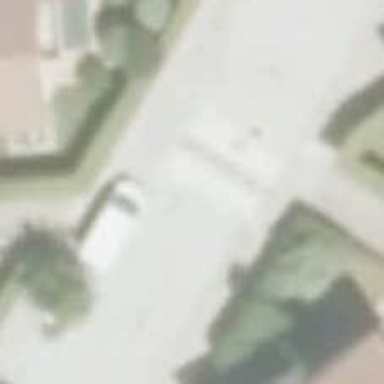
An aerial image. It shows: Paved footway.